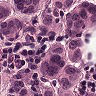
Metastatic tissue present: yes